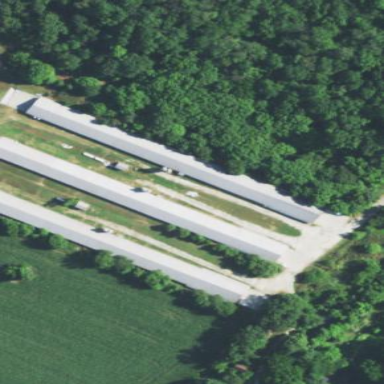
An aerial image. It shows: Farm auxiliary building.